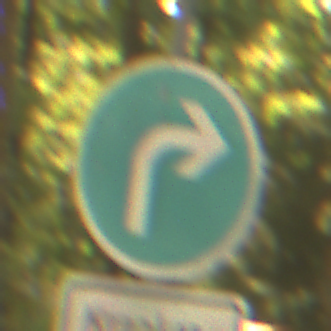
Verkehrszeichen: VorgeschriebeneFahrtrichtungRechts
Zusatzzeichen unten: BesondereFahrzeugeUndTransportgueter4
Umgebung: Outdoor, Nature
Tageszeit: Midday
Wetter: PartlyCloudy
Licht: Natural
Jahreszeit: NotSpecified
Kontrast: LowContrast